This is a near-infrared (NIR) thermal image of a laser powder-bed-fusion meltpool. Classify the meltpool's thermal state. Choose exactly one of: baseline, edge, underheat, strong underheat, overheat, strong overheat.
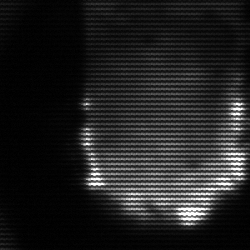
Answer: baseline